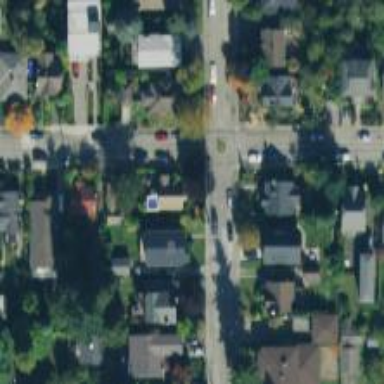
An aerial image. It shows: Residential road with separate sidewalk.